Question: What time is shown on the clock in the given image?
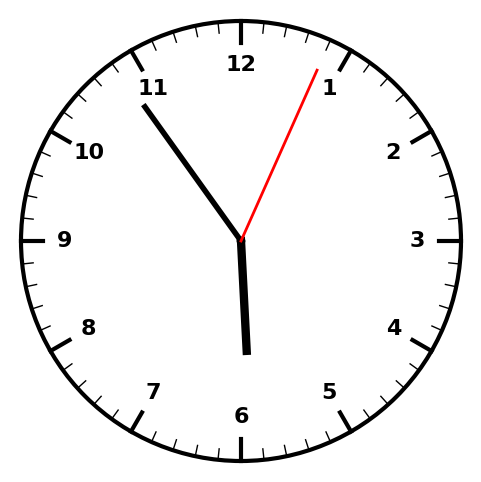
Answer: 05:54:04